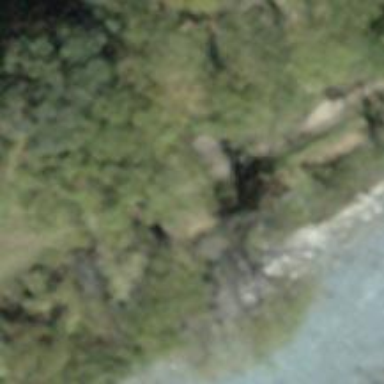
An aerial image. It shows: Brown bench in the vicinity.